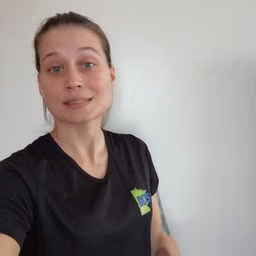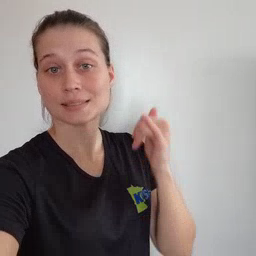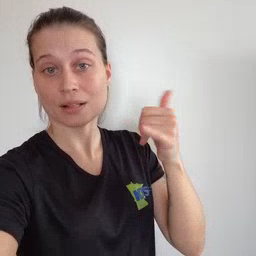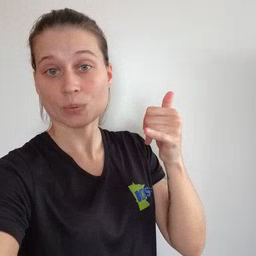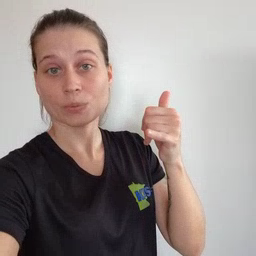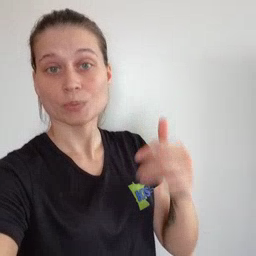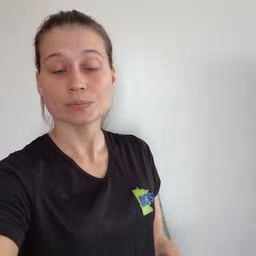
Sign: yellow